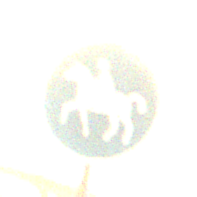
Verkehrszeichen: Reitweg
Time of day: SunriseSunset
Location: Outdoor (Nature)
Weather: PartlyCloudy
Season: NotSpecified
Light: Natural